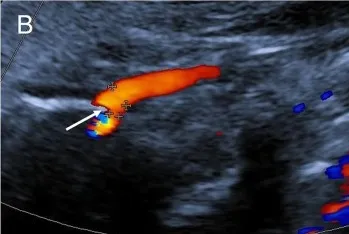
The results of CDFI during the second hospitalization. CDFI showed the right ICA was oppressed by the styloid process (arrow).
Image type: radiology (ultrasound)